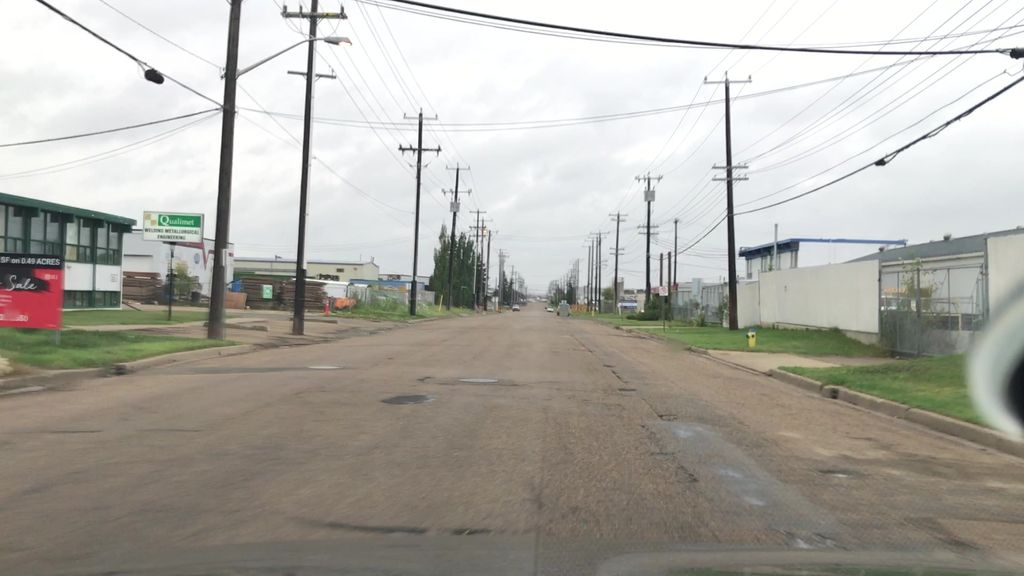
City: edmonton